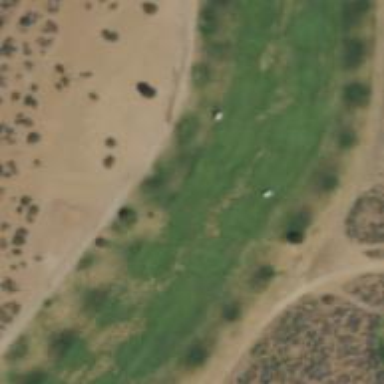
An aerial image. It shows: Golf hole.